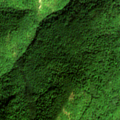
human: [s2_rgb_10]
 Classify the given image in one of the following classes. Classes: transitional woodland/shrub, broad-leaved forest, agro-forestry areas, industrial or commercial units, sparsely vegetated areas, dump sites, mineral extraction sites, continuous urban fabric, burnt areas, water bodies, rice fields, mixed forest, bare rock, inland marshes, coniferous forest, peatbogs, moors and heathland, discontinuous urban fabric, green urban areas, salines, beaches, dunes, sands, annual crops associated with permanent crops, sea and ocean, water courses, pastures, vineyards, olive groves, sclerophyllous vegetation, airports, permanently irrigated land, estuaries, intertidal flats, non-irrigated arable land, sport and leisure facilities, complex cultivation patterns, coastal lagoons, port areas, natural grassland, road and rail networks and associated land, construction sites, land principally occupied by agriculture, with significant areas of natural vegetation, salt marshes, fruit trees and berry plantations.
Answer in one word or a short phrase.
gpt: broad-leaved forest